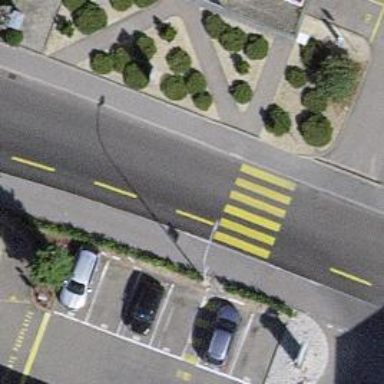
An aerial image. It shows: Uncontrolled zebra crossing on the road.